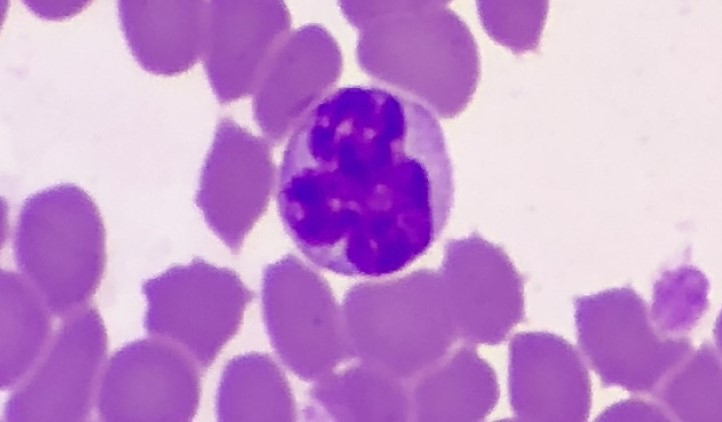
White blood cell type: Neutrophil